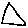
Label: triangle